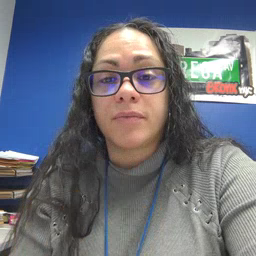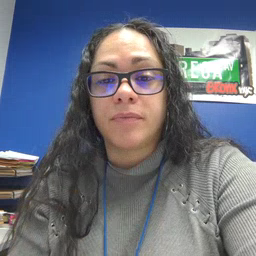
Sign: pig